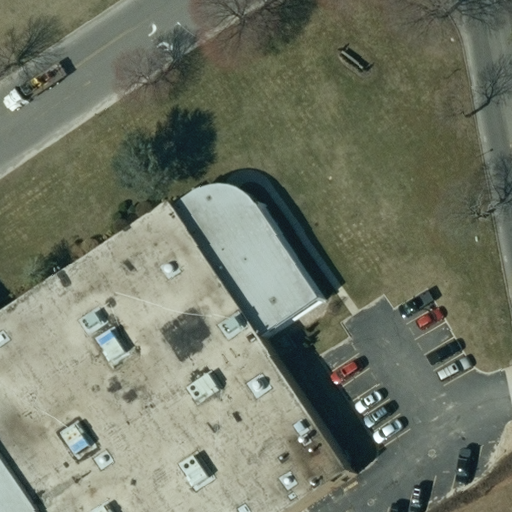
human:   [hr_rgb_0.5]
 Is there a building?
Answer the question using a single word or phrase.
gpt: yes

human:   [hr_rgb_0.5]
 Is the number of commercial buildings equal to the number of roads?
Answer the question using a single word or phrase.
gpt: no

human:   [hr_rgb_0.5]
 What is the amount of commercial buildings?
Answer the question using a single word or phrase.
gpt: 1

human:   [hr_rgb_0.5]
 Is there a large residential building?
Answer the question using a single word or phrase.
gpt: no

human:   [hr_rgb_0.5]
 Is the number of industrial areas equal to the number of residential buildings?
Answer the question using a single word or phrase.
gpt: no

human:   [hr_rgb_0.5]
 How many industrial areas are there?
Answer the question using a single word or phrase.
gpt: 1

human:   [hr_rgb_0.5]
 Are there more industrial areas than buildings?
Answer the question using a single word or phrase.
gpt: no

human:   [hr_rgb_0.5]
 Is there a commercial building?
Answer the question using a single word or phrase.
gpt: yes

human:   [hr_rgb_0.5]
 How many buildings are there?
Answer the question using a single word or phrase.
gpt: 1

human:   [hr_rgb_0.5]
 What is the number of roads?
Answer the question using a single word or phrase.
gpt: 2

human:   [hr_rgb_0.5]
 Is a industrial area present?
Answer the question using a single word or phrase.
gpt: yes

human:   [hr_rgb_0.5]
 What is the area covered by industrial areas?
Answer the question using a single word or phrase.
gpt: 10623m2

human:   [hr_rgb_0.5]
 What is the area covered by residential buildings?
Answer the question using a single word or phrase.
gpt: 0m2

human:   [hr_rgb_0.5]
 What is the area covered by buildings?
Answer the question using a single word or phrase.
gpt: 3408m2

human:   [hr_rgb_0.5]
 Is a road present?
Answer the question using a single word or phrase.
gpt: yes

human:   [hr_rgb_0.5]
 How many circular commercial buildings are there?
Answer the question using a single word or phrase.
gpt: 0

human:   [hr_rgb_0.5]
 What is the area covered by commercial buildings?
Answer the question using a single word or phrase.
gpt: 3408m2

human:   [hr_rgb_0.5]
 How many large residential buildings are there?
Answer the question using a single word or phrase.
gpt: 0

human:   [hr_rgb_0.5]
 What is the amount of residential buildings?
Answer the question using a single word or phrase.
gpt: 0

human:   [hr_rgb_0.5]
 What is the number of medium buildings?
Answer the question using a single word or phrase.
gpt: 0

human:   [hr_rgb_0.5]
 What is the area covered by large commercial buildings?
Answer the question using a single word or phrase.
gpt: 3408m2

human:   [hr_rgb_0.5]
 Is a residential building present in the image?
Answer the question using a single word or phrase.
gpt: no

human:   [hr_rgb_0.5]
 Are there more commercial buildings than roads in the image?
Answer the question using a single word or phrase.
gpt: no

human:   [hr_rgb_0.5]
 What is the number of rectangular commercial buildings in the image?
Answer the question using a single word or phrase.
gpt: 0

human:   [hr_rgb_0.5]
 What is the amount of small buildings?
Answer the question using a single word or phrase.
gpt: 0

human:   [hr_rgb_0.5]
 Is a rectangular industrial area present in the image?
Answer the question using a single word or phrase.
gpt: yes

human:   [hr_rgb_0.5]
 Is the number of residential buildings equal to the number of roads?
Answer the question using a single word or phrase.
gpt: no

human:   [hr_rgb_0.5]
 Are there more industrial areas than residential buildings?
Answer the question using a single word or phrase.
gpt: yes

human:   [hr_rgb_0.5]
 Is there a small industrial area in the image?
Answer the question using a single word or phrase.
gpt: no

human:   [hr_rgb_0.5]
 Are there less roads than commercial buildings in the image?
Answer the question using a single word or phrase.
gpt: no

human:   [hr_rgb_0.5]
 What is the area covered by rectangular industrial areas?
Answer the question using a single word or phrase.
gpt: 10623m2

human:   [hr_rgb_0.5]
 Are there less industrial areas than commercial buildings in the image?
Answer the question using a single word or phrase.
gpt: no

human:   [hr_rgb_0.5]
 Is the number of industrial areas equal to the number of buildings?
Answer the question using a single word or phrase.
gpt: yes

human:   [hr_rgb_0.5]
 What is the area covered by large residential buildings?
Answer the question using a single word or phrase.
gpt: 0m2

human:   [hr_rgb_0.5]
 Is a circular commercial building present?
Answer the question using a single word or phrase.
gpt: no

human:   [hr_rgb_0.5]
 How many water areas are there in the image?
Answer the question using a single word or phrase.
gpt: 0

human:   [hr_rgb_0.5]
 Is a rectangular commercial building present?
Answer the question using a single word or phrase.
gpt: no

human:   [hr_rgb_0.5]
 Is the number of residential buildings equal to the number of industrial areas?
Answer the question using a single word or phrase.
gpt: no

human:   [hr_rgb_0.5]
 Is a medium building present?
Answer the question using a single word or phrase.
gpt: no

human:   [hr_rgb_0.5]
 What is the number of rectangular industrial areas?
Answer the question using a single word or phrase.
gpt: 1

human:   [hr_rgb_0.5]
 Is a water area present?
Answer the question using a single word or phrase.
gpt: no

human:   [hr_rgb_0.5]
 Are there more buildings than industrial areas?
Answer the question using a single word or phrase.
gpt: no

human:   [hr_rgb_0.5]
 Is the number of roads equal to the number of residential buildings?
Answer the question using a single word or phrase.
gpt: no

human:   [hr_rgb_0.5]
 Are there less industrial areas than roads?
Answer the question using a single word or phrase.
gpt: yes

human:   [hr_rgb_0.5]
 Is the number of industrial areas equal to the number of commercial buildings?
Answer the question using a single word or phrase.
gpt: yes

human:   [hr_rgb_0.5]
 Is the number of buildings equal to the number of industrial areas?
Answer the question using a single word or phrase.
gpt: yes

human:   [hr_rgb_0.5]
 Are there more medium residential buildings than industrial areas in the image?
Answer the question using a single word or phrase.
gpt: no

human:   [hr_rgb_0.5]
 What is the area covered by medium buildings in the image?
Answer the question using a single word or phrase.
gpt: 0m2

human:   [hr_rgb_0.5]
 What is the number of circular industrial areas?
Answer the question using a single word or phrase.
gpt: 0

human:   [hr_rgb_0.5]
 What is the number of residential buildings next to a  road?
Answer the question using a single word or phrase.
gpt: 0

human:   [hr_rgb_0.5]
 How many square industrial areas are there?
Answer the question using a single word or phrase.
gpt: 0

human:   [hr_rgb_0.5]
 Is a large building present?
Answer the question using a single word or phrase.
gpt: yes

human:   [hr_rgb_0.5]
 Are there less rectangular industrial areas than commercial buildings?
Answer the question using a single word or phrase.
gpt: no

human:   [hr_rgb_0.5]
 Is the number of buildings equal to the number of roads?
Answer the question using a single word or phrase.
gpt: no

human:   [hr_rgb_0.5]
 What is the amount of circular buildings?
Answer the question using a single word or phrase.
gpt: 0

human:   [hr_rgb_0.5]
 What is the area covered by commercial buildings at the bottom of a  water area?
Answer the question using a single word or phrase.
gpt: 0m2

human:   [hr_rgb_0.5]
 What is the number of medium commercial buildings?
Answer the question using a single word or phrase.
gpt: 0

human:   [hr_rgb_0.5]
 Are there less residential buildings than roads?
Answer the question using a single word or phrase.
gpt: yes

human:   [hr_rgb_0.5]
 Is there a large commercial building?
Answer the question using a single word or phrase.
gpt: yes

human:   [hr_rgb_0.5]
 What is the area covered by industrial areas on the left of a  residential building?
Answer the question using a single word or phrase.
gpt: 0m2

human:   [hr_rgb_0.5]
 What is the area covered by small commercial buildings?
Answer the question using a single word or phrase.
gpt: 0m2

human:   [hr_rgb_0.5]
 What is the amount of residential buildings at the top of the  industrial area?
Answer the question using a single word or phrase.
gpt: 0

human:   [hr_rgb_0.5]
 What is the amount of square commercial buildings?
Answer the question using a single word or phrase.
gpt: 0

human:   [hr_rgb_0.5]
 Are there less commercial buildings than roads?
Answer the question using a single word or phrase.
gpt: yes